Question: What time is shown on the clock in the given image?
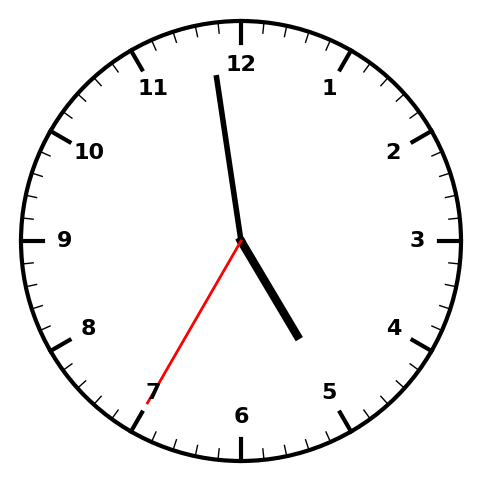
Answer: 04:58:35